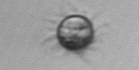
Label: Ciliophora